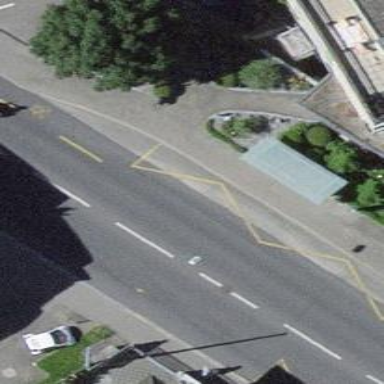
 serving as platform for public transportation."